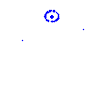
Particle: kaon